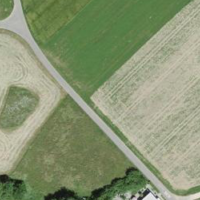
EUNIS habitat code: 52
Species observed at this site:
Veronica filiformis